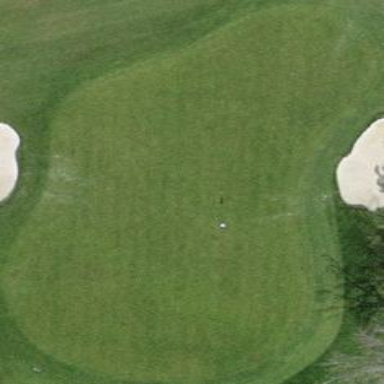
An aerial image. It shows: Picturesque green golfing area with grass land use.